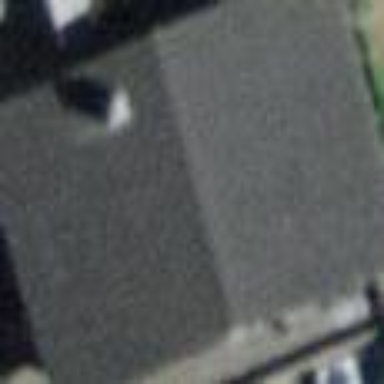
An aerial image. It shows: Garage building.